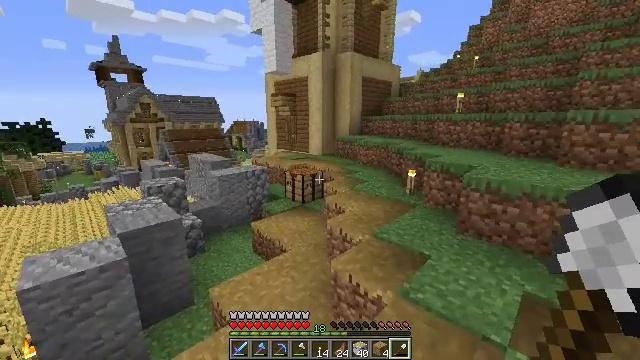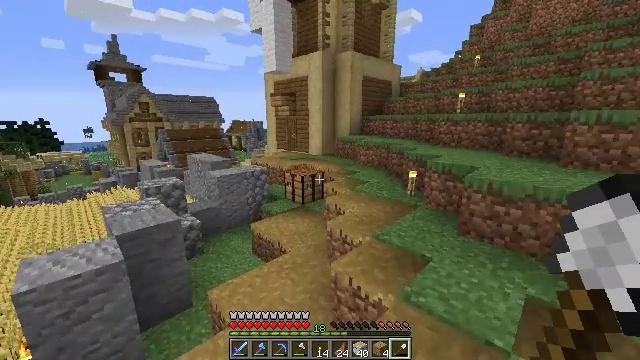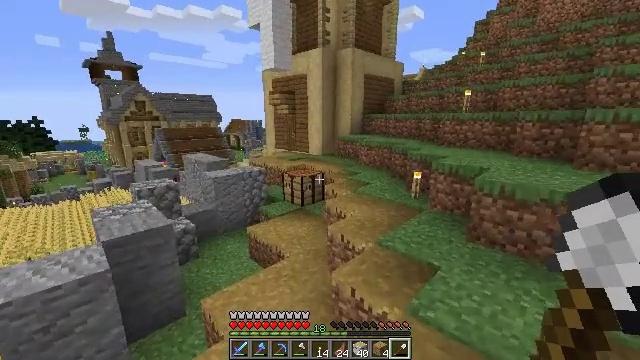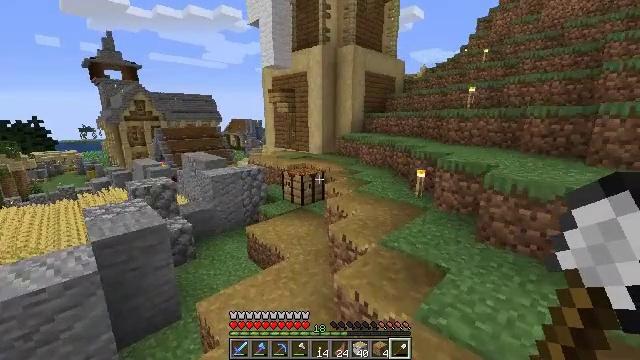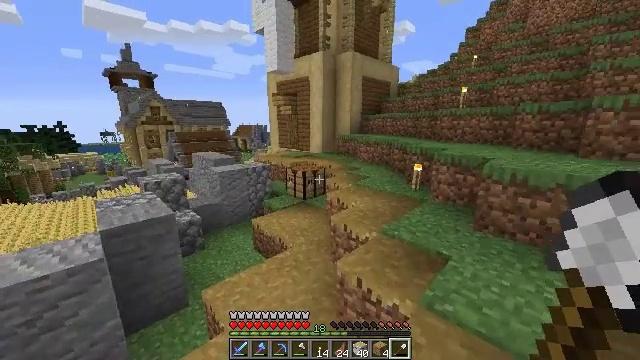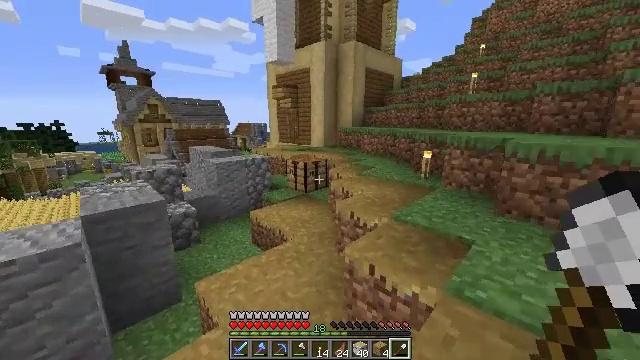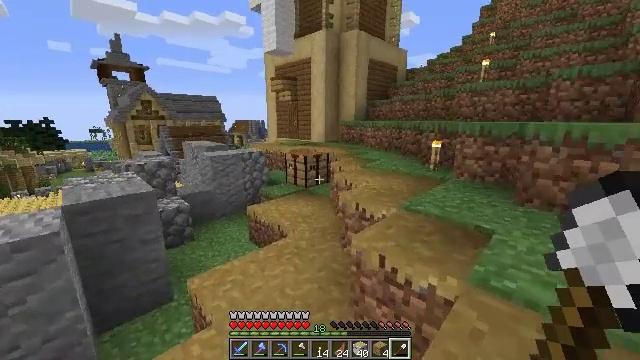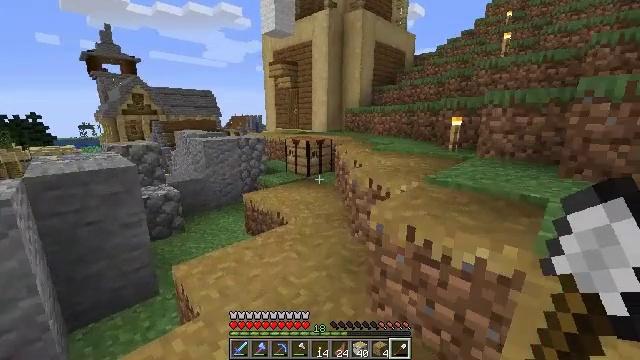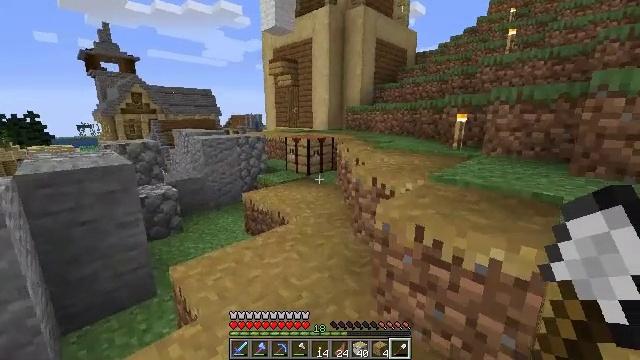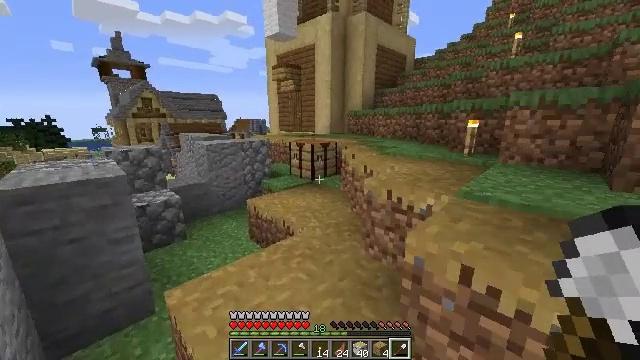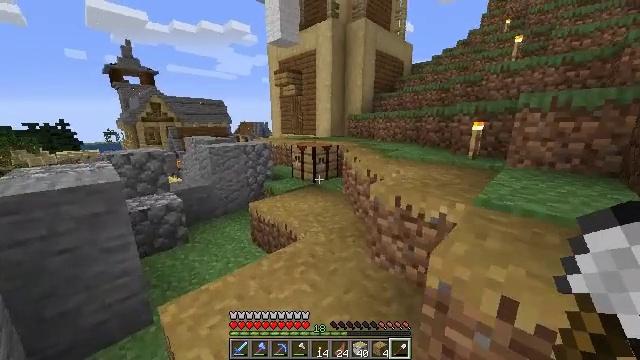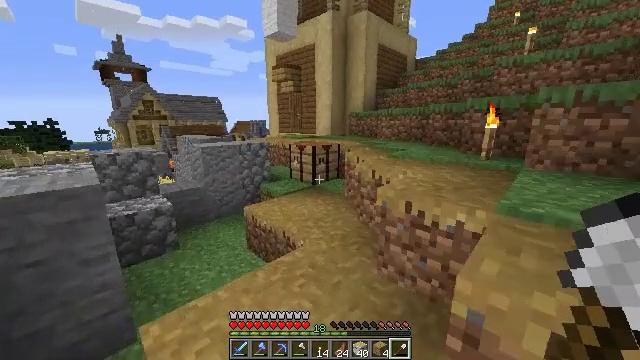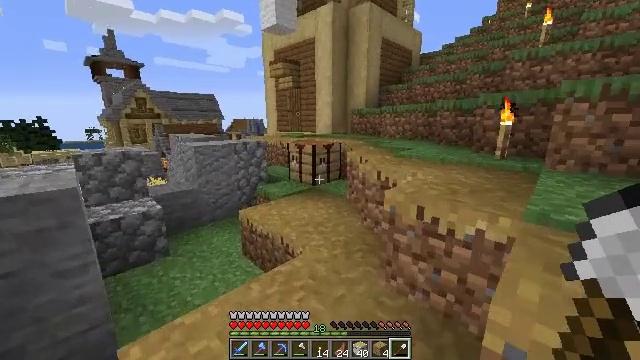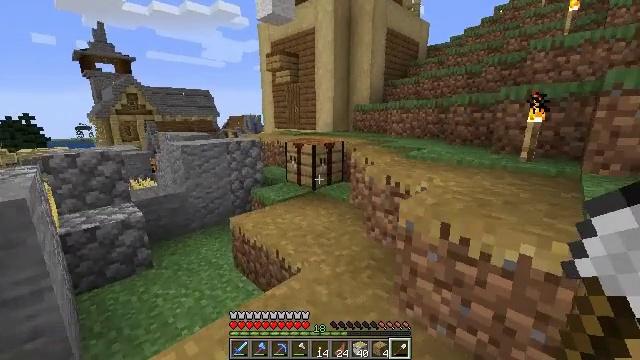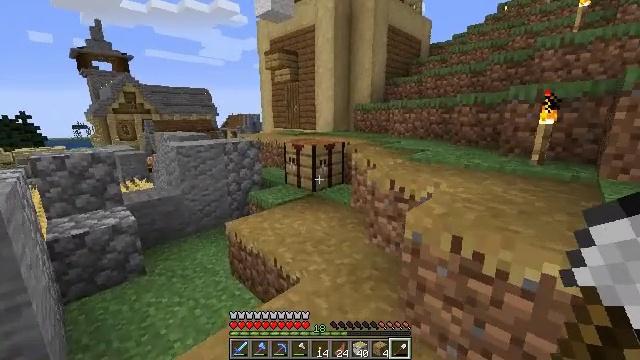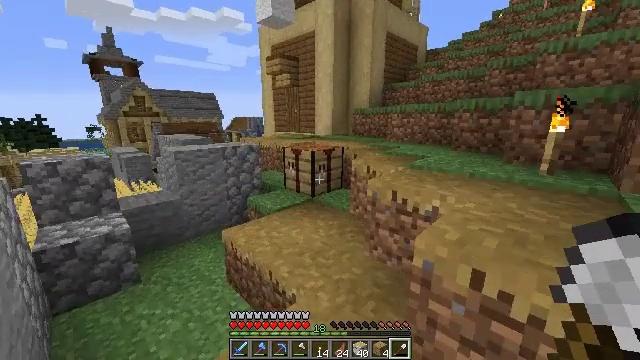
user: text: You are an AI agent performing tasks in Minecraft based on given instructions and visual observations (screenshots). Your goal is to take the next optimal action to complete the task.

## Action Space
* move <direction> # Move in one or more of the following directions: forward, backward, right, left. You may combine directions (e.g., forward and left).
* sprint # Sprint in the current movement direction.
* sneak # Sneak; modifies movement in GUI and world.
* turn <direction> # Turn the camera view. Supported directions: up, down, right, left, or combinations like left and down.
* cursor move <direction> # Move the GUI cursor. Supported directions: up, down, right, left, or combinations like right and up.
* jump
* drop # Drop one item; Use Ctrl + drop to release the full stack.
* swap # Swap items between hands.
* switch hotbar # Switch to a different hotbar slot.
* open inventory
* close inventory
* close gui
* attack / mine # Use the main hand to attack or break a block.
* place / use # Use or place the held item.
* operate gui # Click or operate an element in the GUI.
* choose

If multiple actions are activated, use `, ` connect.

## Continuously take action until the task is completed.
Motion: motion action
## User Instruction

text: Create birch slabs from birch planks using a crafting table.
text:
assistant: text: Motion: move forward
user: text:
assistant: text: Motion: move forward and move left
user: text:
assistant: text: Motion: move forward and move left
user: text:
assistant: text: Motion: move forward and move left
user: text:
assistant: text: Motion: move forward and move left
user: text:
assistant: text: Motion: move forward and move left
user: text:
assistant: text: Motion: move forward and move left
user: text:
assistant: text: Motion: move forward
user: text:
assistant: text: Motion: move forward
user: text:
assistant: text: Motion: move forward
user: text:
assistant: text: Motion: move forward
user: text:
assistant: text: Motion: move forward
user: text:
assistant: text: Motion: move forward
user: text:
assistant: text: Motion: move forward
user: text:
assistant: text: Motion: move forward
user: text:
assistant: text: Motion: move forward
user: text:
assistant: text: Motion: move forward
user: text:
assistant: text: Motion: move forward
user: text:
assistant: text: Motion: move forward
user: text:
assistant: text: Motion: move forward
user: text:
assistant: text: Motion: move forward
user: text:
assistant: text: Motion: move forward, use / place
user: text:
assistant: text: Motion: move forward and move left, use / place
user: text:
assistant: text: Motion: move forward and move left, use / place
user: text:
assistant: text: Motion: move forward and move left
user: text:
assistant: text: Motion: move forward and move left
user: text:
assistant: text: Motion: open gui
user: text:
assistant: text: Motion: no_op
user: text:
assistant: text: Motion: no_op
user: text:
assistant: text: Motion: no_op